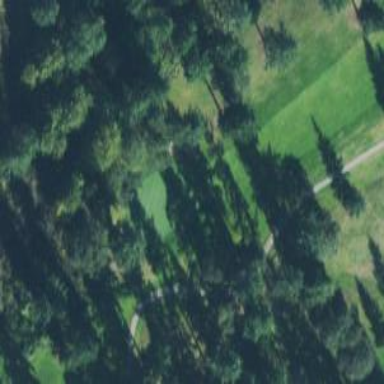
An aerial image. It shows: View of golf hole.